九年级 · 立体几何学
某几何体的左视图如图所示, 则该几何体不可能是 ( )

左视图
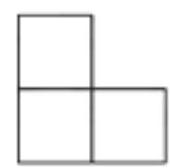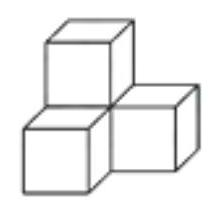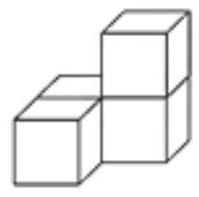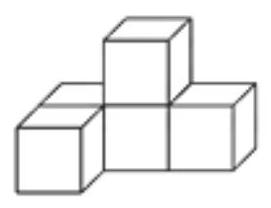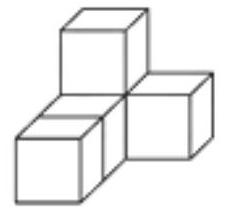
A.

B.

C.

D.

答案: D
解析: D

【解析】试题分析：几何体的左视图是从左面看几何体所得到的图形, 选项 A、B、C 的左视图都为选项 D 的左视图不是故选 D.